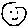
Label: smiley face